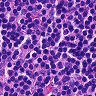
Metastatic tissue present: no